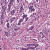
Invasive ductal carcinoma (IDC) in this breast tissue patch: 1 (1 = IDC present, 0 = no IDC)